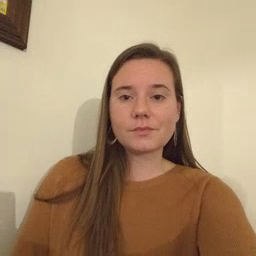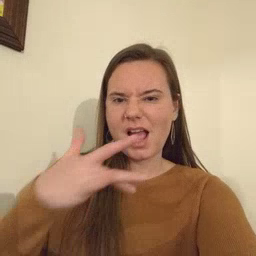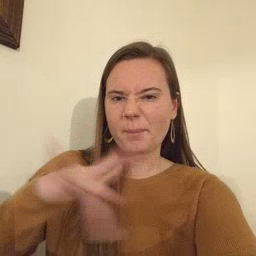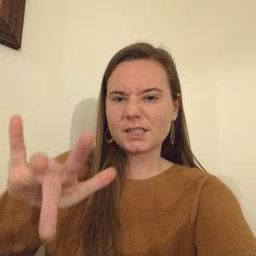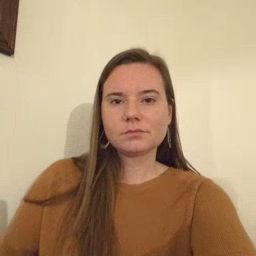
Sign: empty